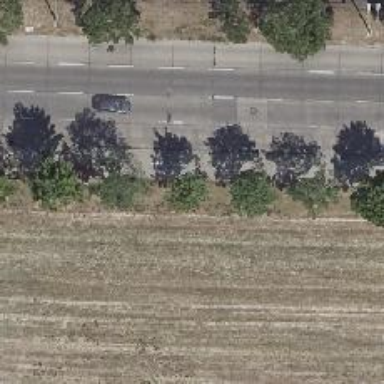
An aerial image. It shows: Avenue of deciduous broadleaved trees.